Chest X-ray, PA view. Patient: 36 years old, sex F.
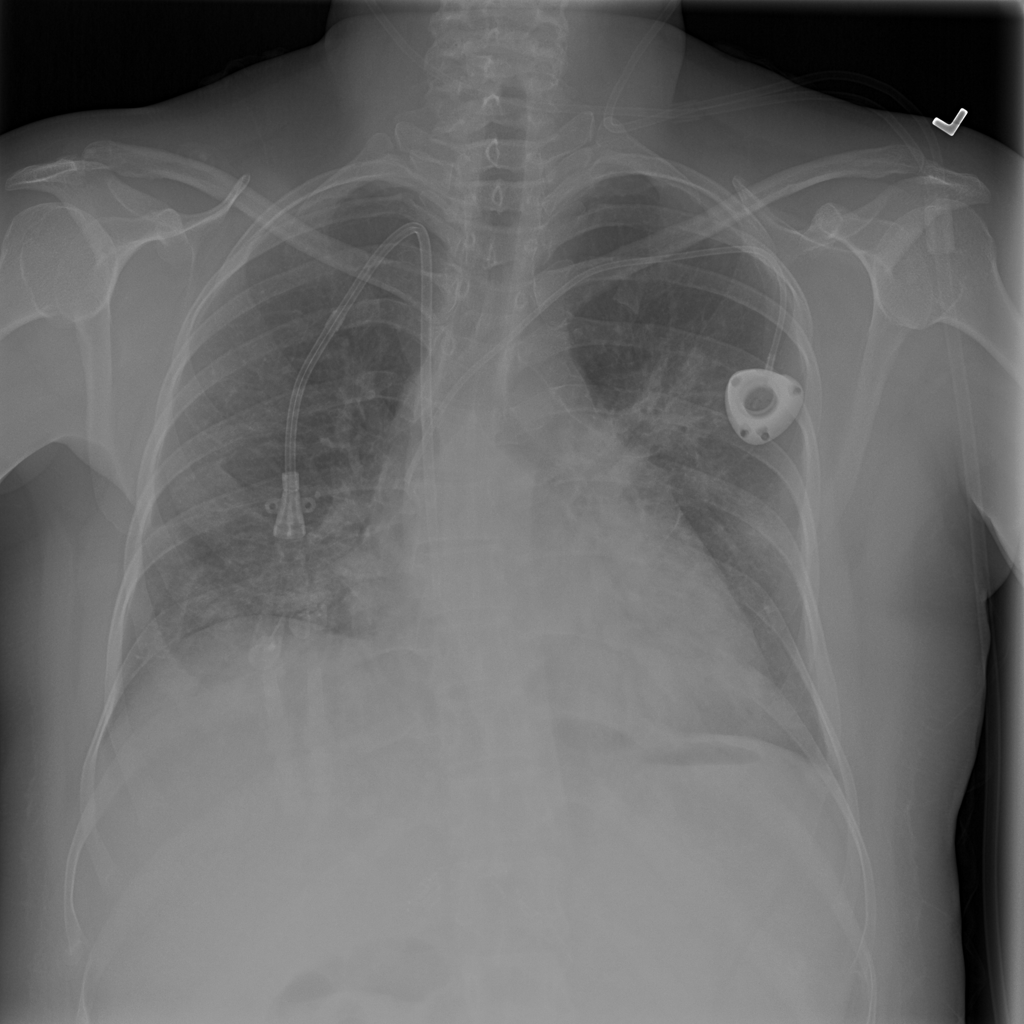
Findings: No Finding